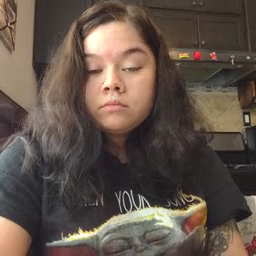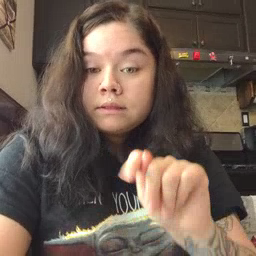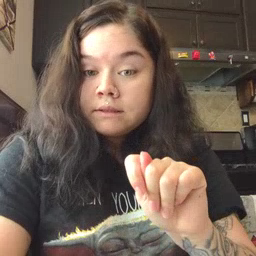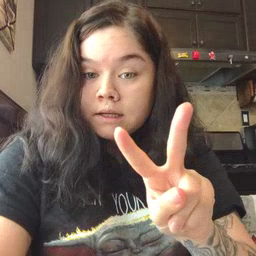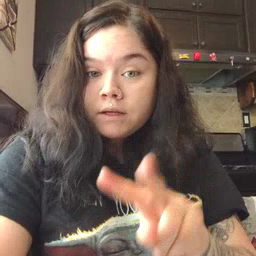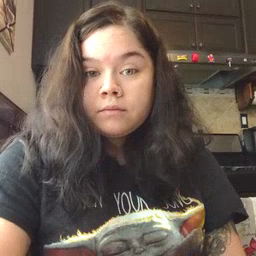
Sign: TV